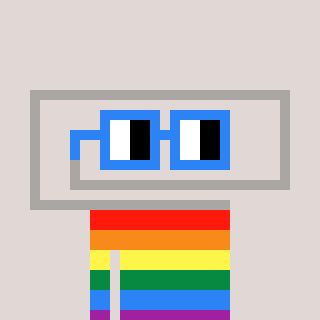
a pixel art character with square blue glasses, a paperclip-shaped head and a orange-colored body on a warm background